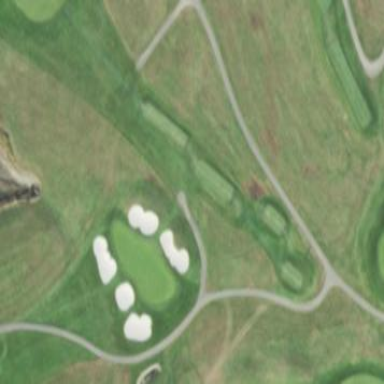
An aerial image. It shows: Grassy area designated as golf tee.